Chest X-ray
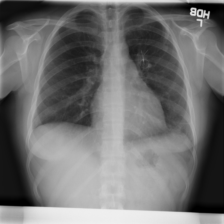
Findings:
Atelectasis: negative
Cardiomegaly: negative
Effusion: negative
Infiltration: negative
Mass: negative
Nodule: negative
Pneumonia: negative
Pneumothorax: negative
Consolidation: negative
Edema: negative
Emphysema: negative
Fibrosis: negative
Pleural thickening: negative
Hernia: negative